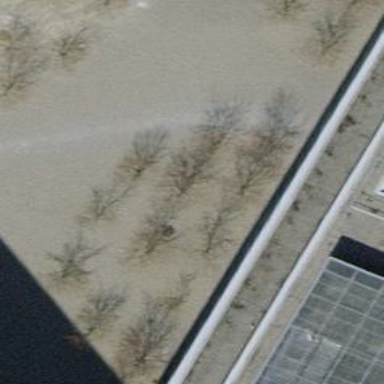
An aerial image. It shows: Urban tree with broadleaved deciduous leaves.